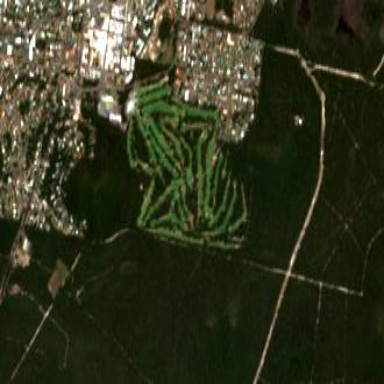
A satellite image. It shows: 27-hole golf course that is designated as leisure land.